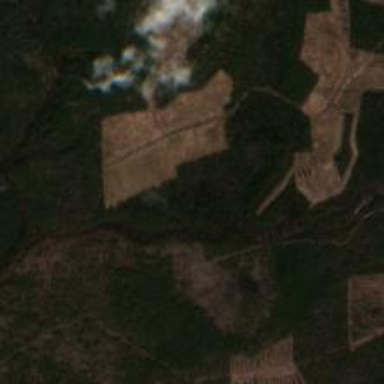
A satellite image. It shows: Logging area.